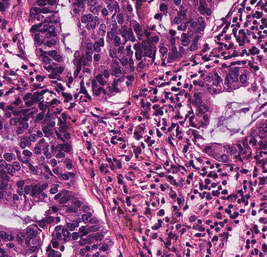
Tumor epithelial tissue: yes
Tumor-associated stroma tissue: yes
Normal tissue: no